Question: <URL>
My Requirement is to create a form with formFields array which is list of form fields I have created object for the formfields and had push to formgroup But I think I had missed at some place where the structure in UI is not correct pushing the formfields are not correct I have updated code in Stackblit

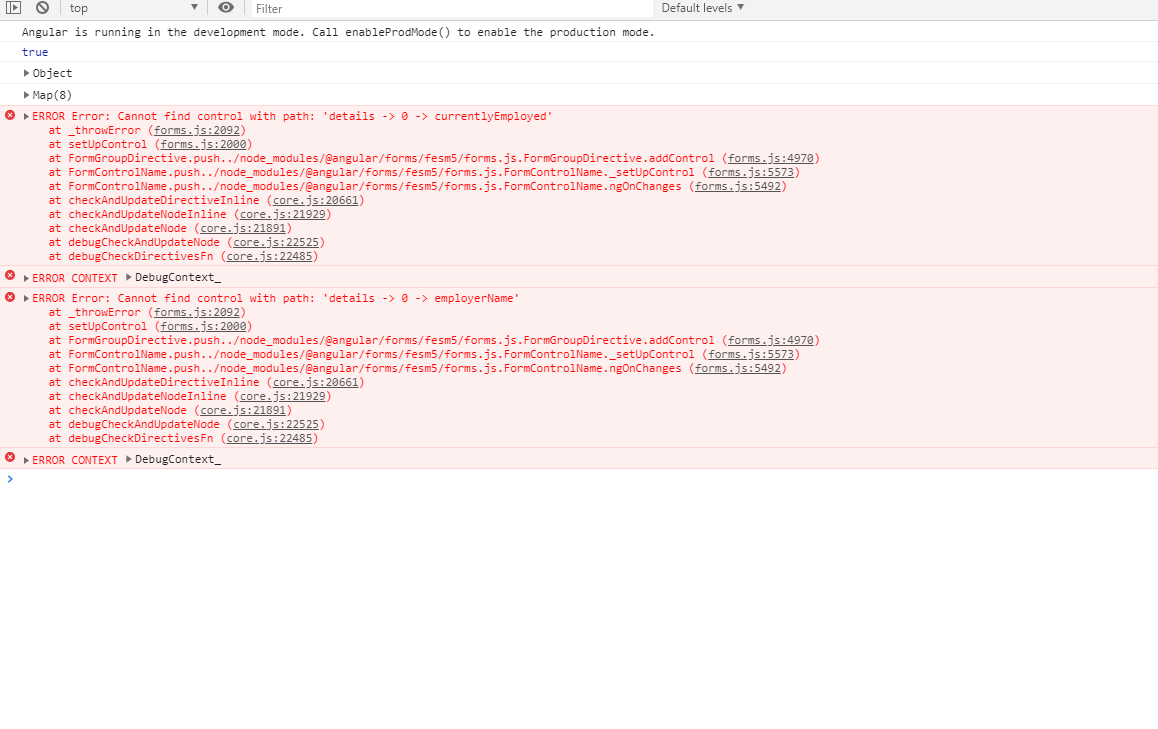
Answer: I see a lot of issues with your implementation. So I decided to create my own.
What you're looking for is to create a 'FormArray' with 'FormGroup's, where each 'FormGroup' has 'FormControl's that are dynamically created.
To do that, you can write your Component Class like this:
'''
import { Component, OnInit, Input, SimpleChanges, OnChanges } from '@angular/core';
import { FormGroup, FormControl, FormBuilder, FormArray } from '@angular/forms';
@Component({
selector: 'my-app',
templateUrl: './app.component.html',
styleUrls: ['./app.component.css']
})
export class AppComponent implements OnInit {
formFields = [ ... ];
public tablesForm: FormGroup;
constructor(private fb: FormBuilder) {}
ngOnInit() {
this.tablesForm = this.fb.group({
employees: this.fb.array([this.addEmployerDetails()])
});
}
addEmployerDetails() {
const employeeDetailsFormGroup = this.fb.group({});
this.formFields.forEach(field => {
employeeDetailsFormGroup.addControl(field.formControl, this.fb.control([]));
});
return employeeDetailsFormGroup;
}
addEmployerToFormArray() {
this.employeeRows.push(this.addEmployerDetails());
}
get employeeRows() {
return (<FormArray>this.tablesForm.get('employees'));
}
}
'''
We're creating the 'FormGroup' in 'ngOnInit' where we are also calling 'addEmployerDetails' which would return a 'FormGroup' based on the 'formFields'.
'addEmployerToFormArray' would add a new 'FormGroup' to your 'tablesForm' 'FormGroup', and would be called from the Template on click of 'Add Employer' div.
'employeeRows' 'get'er would also be used both in Template and the Component Class itself.
And in your Template:
'''
<div class="form-group">
<div class="row pad-leftright">
<div class="col-md-12">
<div (click)="addEmployerToFormArray()">
<span><i class="fa fa-plus plus-icon"></i></span>
<span class="emp-title">Add Employer</span>
</div>
</div>
</div>
<form [formGroup]="tablesForm">
<div class="row pad-leftright">
<div>
<table class="table ft-table simple-table table-equal-columns" border="1">
<thead class="theader">
<tr>
<th *ngFor="let x of formFields">{{x.name}}</th>
</tr>
</thead>
<tbody>
<tr *ngFor="let row of employeeRows.controls; let ind = index;">
<td formArrayName="employees" *ngFor="let field of formFields">
<div [formGroupName]="ind">
<div>
<div class="form-group">
<input [type]="field.type" class="form-control" id="example-input-3" [placeholder]="field.name" [formControlName]="field.formControl" />
</div>
</div>
</div>
</td>
</tr>
</tbody>
</table>
</div>
</div>
</form>
</div>
'''
---
Here's a <URL> for your ref.